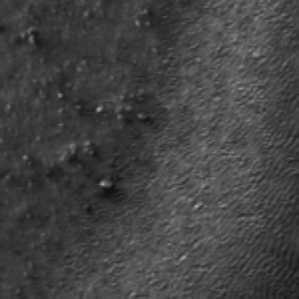
Label: frost